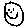
Label: smiley face